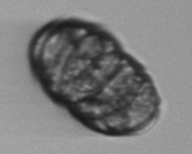
Label: Margalefidinium